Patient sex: M
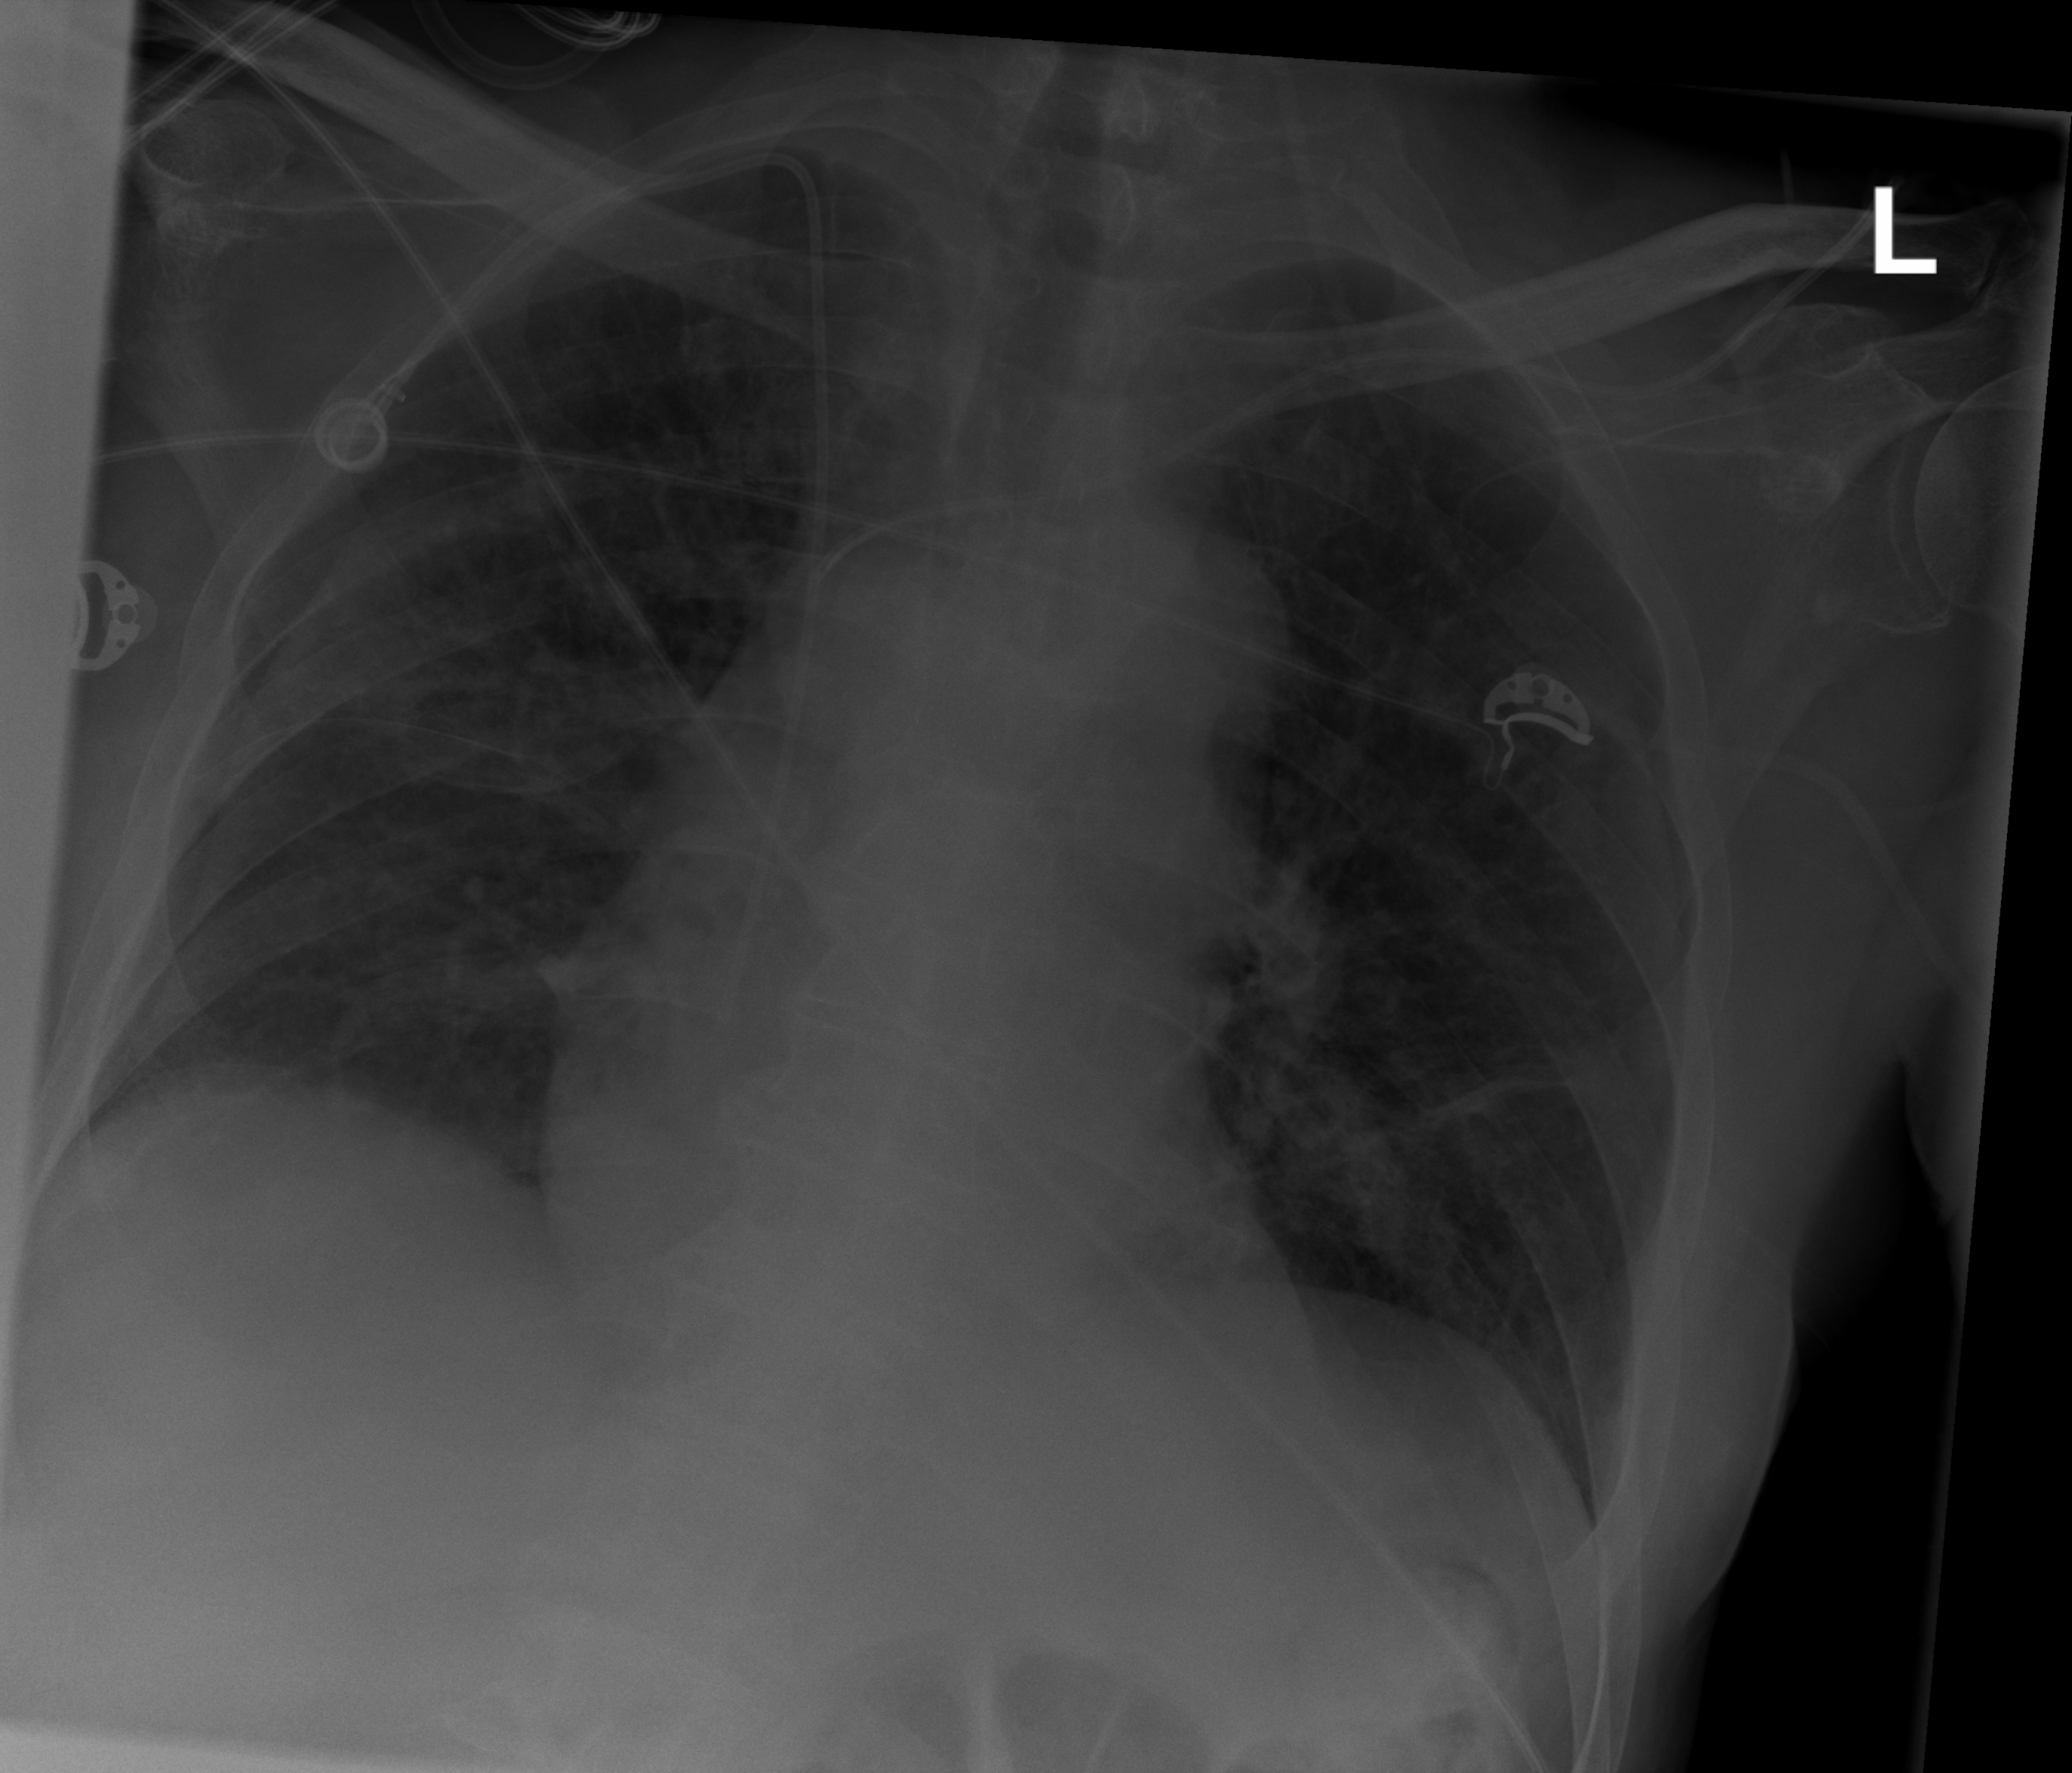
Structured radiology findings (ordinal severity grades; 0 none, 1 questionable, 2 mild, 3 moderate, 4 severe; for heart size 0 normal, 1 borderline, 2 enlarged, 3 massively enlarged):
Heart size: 2
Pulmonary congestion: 0
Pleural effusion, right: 0
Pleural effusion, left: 0
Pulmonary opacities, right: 0
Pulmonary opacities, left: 0
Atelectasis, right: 2
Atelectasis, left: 2